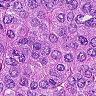
Metastatic tissue present: yes